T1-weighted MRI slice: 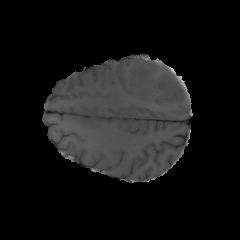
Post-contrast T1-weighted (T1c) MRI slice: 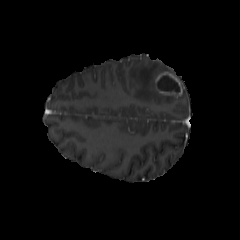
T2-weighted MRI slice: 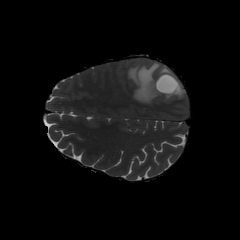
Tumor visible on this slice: yes